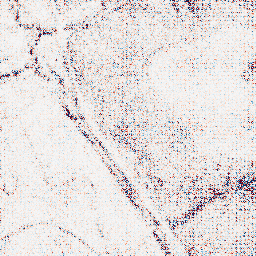
Category: wavelet
Decomposition family: wavelet_reverse_biorthogonal
Decomposition parameters: wavelet: rbio2.4
level: 1
Upsampling method: regularized
Upsampling parameters: scale: 4
lambda_reg: 0.1
Upsampling scale: 4